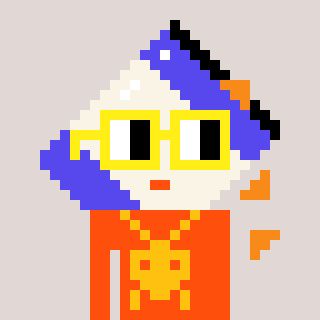
a pixel art character with square yellow glasses, a chips-shaped head and a orange-colored body on a warm background